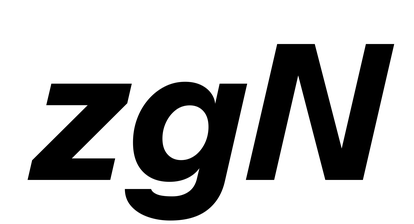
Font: InstrumentSans-Italic_Bold_Italic